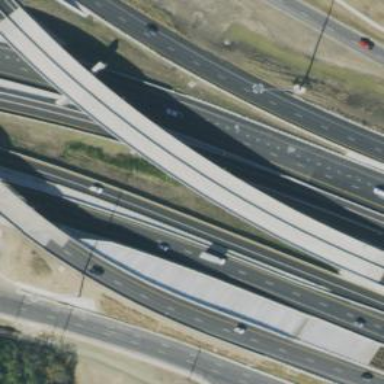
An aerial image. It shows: Asphalt motorway.